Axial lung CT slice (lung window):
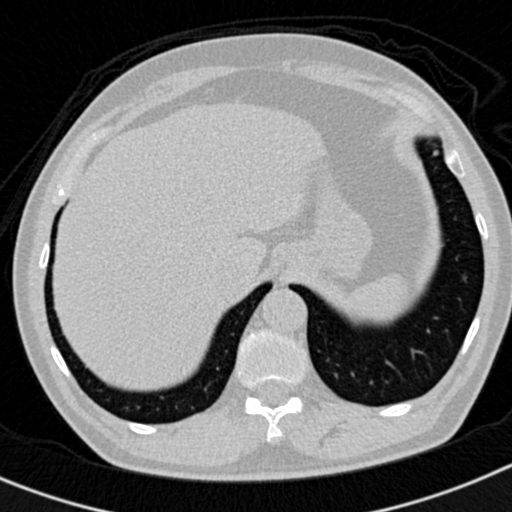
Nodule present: no